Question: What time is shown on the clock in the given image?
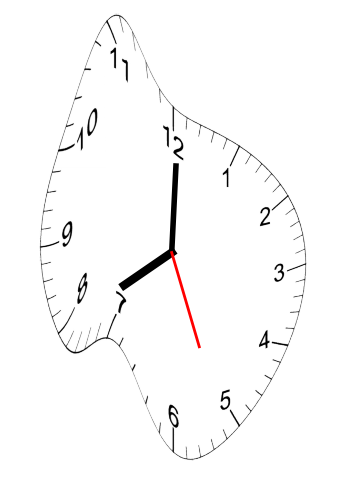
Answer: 08:00:26